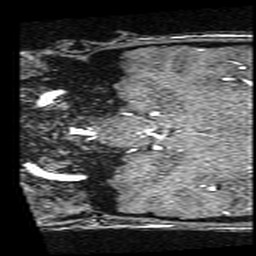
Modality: angio
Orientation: coronal
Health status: ill
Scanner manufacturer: siemens
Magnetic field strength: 1.5 T
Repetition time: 0.024 s
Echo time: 0.007 s